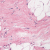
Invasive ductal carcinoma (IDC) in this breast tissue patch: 0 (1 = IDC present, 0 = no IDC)